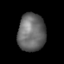
Tissue: lung
Cell type: Epithelial cells
Senescence score: 0.2114
Nuclear area (px): 1016
Mean DAPI intensity: 105.109